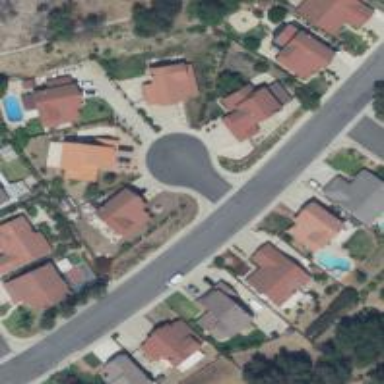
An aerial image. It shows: Turning circle on the road.